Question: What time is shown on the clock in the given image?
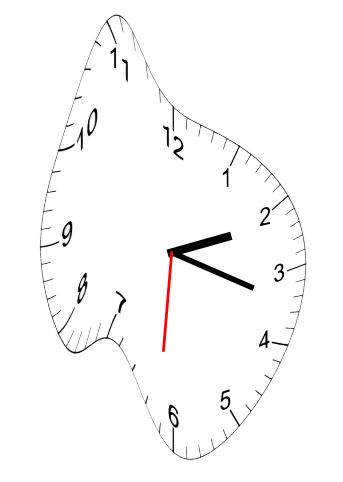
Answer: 02:17:31